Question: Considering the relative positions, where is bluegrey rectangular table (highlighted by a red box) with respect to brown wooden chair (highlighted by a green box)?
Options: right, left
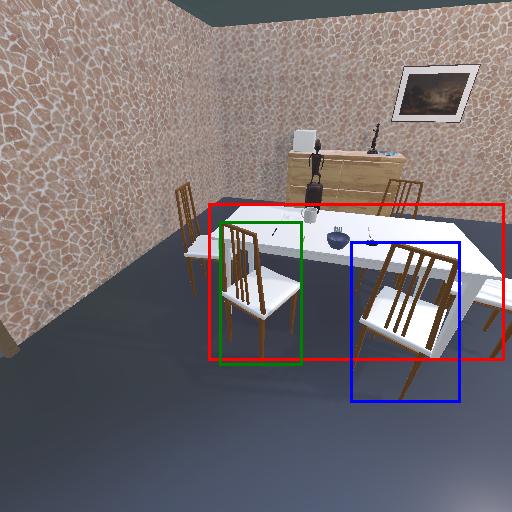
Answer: right